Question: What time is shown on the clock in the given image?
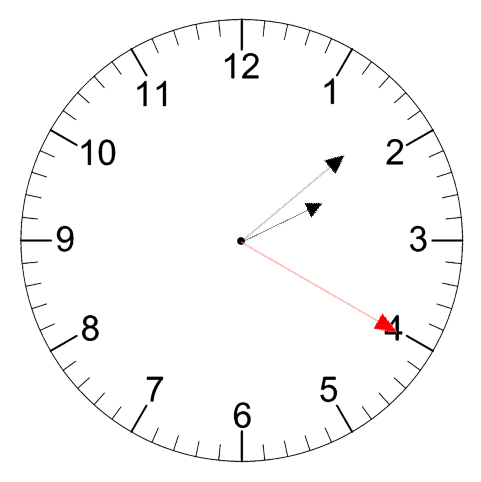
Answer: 02:08:20